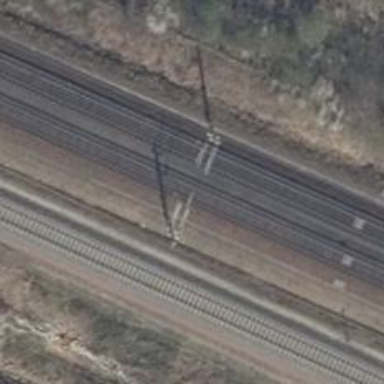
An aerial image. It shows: Railway milestone with catenary mast.